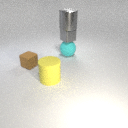
large yellow rubber cylinder to the left of large cyan rubber sphere